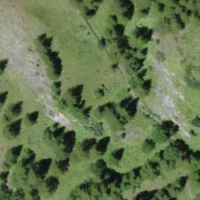
EUNIS habitat code: 43
Species observed at this site:
Orchis militaris